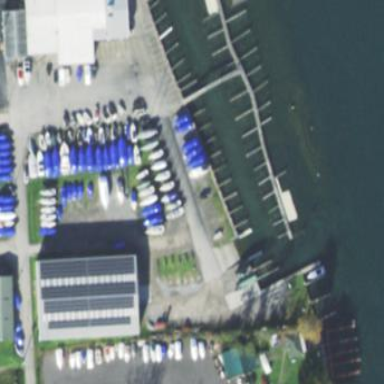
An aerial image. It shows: Marina on the dock.